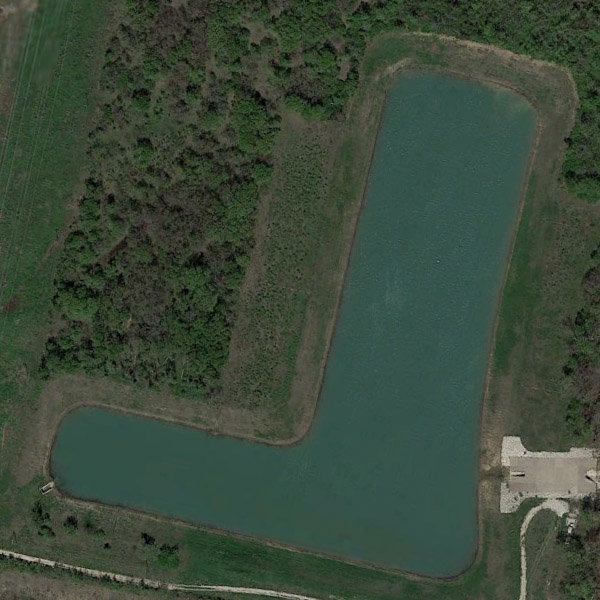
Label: Pond